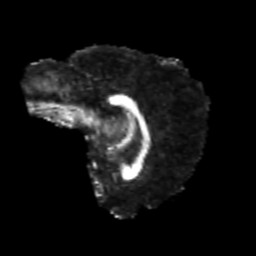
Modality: FA
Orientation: sagittal
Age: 24
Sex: female
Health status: healthy
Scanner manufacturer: philips
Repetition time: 7.388 s
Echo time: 0.08599 s